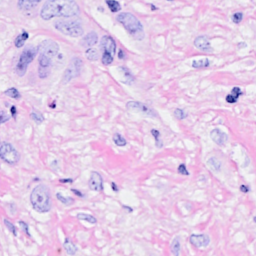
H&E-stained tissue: Breast